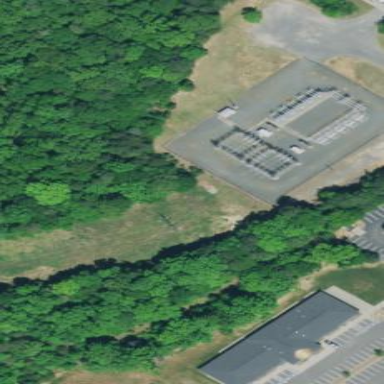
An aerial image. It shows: Distribution substation surrounded by fence.